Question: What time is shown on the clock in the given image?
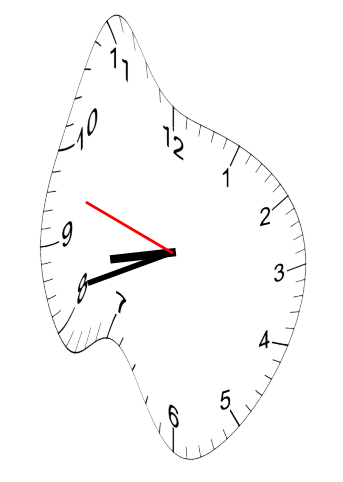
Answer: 08:41:48